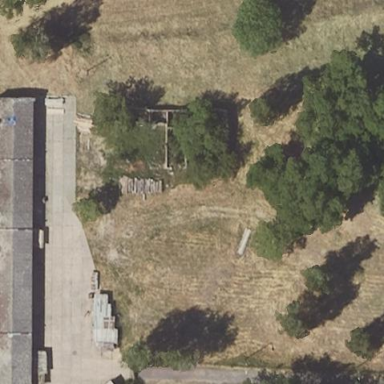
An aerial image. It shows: Farmyard area.